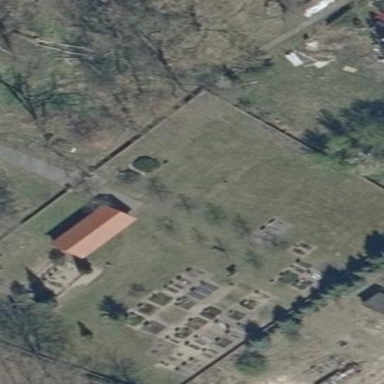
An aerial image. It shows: Grave yard.